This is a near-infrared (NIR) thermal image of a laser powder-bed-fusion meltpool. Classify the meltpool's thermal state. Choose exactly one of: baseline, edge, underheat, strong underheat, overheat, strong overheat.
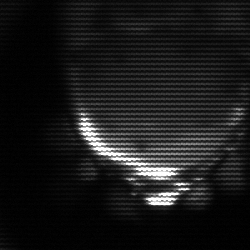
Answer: edge